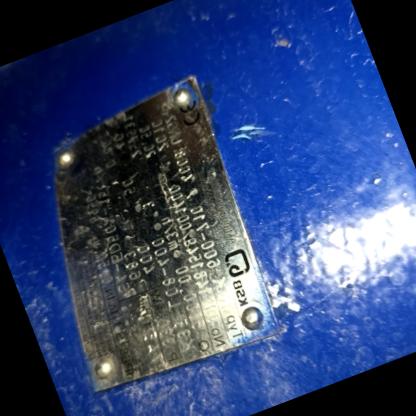
Klasa: tabliczka-znamionowa